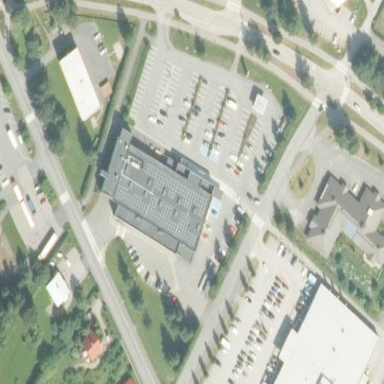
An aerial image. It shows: Supermarket building.